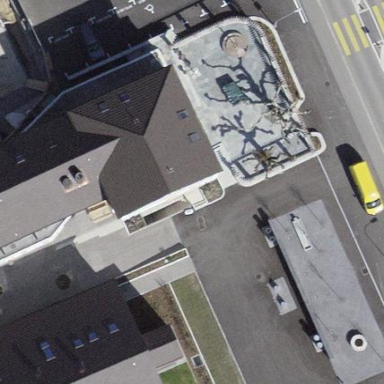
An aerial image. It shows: Outdoor seating area for leisure.